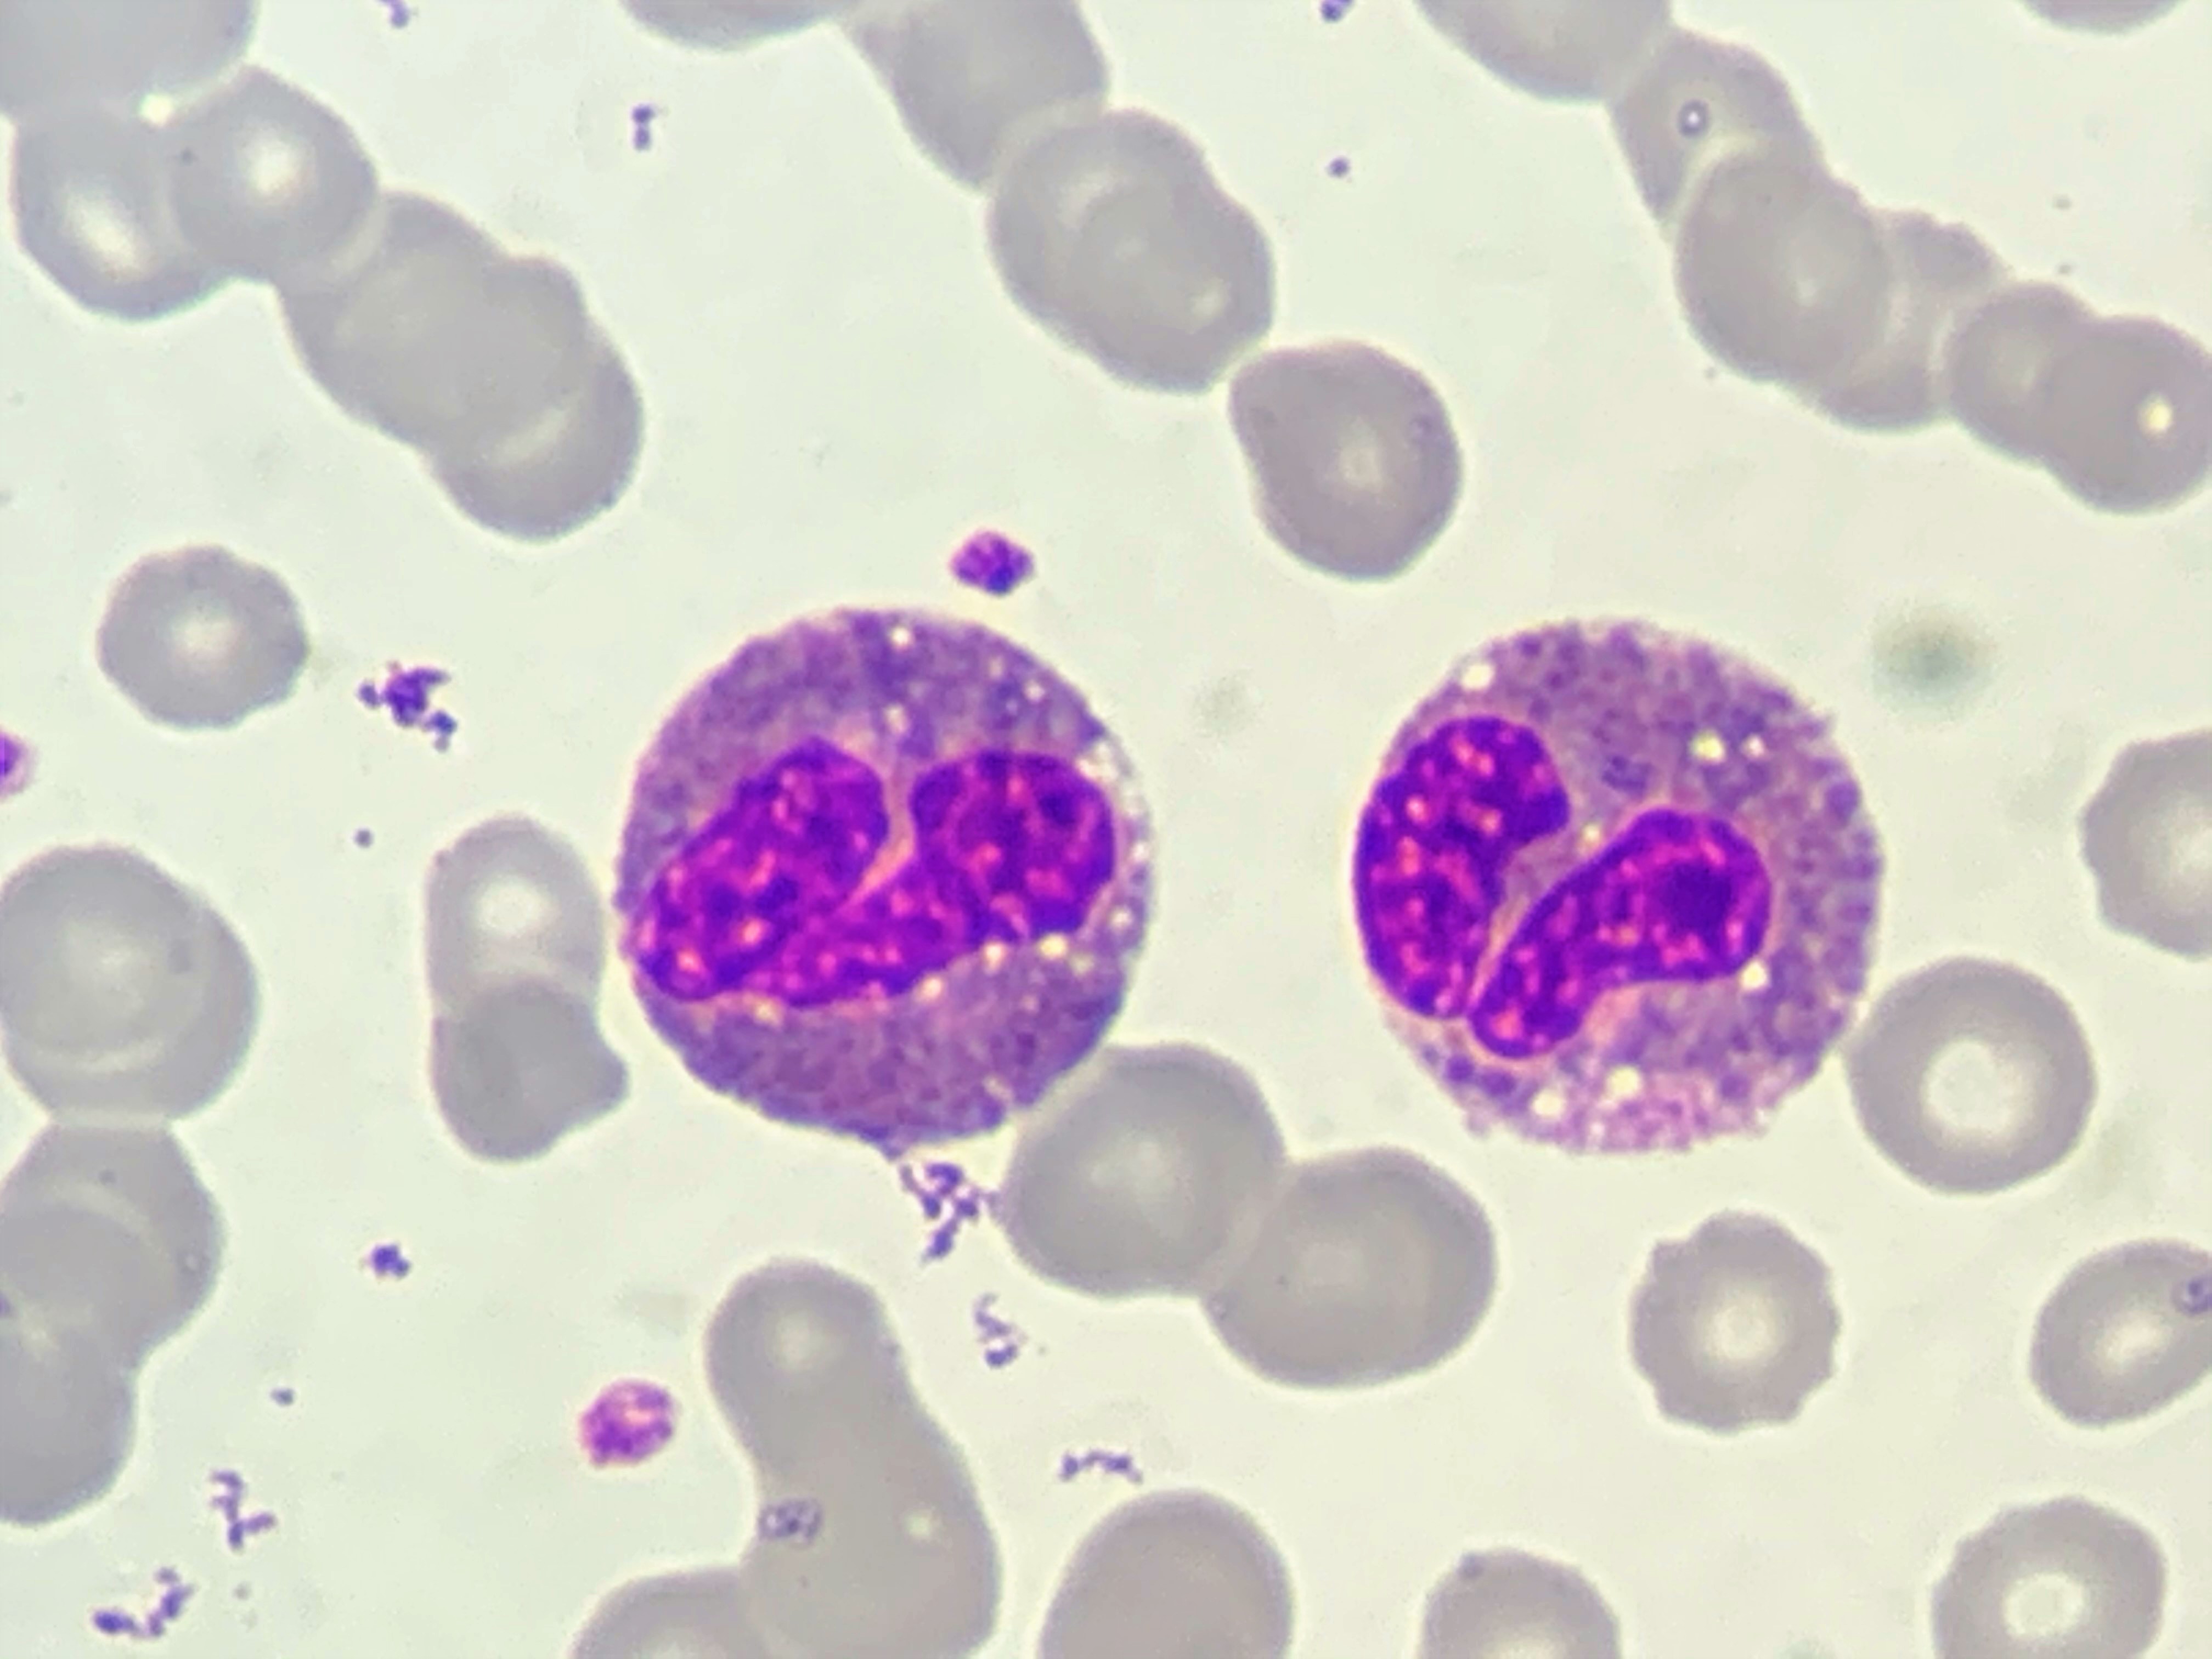
Cell type: EOSINOPHILS